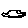
Label: car